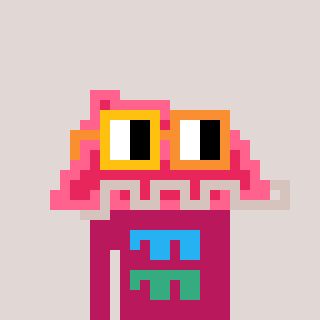
a pixel art character with square yellow and orange glasses, a retainer-shaped head and a darkpink-colored body on a warm background